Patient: sex M, age 65
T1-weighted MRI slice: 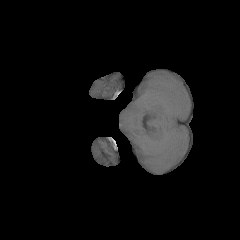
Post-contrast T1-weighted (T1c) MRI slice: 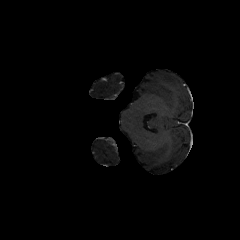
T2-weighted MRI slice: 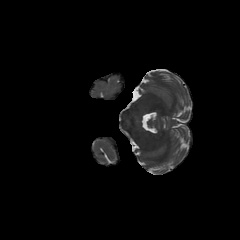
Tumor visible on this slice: no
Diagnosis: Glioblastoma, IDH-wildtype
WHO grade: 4